Interaction volume radius: 10 \u00c5
Interaction volume height: 35 \u00c5
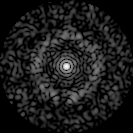
Disorder parameter: 0.8347